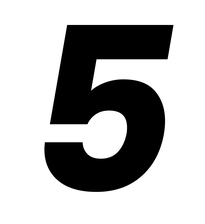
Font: Poppins-BoldItalic